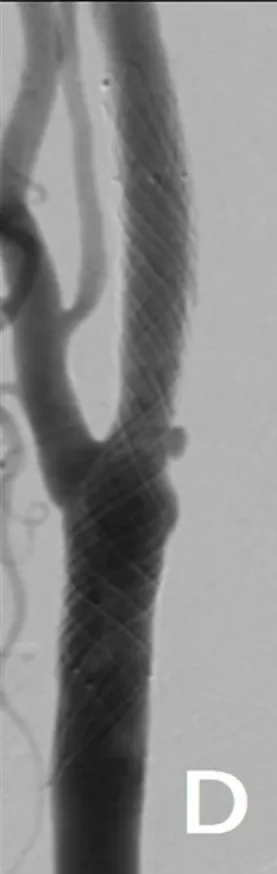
(C,D) CASPER Rx was placed at the right ICA; the blood flow improved. , lateral view.
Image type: radiology (ct)